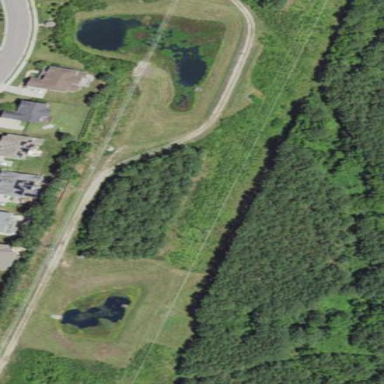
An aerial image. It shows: Woodland with evergreen needle-leaved trees.